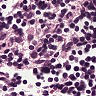
Metastatic tissue present: no